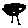
Label: tree